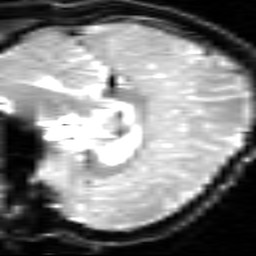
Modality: inplaneT2
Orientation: sagittal